Question: I have a site who needs to be pointed to: 'inetpub\wwwroot\cakephppp\webroot\'
If I point the "" to that directoy, my web application works perfectly.
Now, as I want to add more sites to that same computer, I am pointing the "" to 'inetpub\wwwroot\' and the concrete folder for my web application (cakephp) to the previous path 'inetpub\wwwroot\cakephppp\webroot\'.
When I do this I have noticed it doesn't even execute the index.php file located inside 'inetpub\wwwroot\cakephppp\webroot\' contrary as it should. It only does it when accessing directly to the root of the site.
To clarify it:
- 'www.myweb.com/cakephp/' executes 'inetpub\wwwroot\cakephppp\webroot\index.php'- 'www.myweb.com/cakephp/actionName/' does executes 'inetpub\wwwroot\cakephppp\webroot\index.php'
Why is this happening? Why it doesn't recognize the given path when I add any parameter to the URL?
It tries to list the folder content instead...
Thanks.

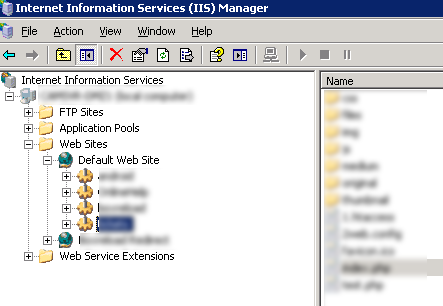
Answer: Have you tried this:
'''
http://www.myweb.com/cakephp/index.php/Controllername/
'''
For example:
'''
http://www.myweb.com/cakephp/index.php/pages/home/
'''
if that working, then 'URL rewriting' isn't working.
URL Rewriting doesn't work out-of-the-box on IIS, but can be configured with the instructions in the documentation:
<URL>
However, your setup may need to be slightly different than the documentation because you've installed your website in a subdirectory